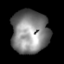
Tissue: lung
Cell type: Myeloid cells
Senescence score: 0.6064
Nuclear area (px): 1583
Mean DAPI intensity: 129.15